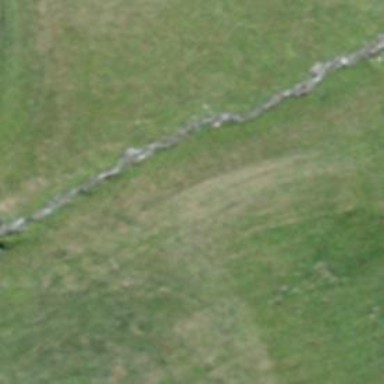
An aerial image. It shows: Penalty area on golf course.